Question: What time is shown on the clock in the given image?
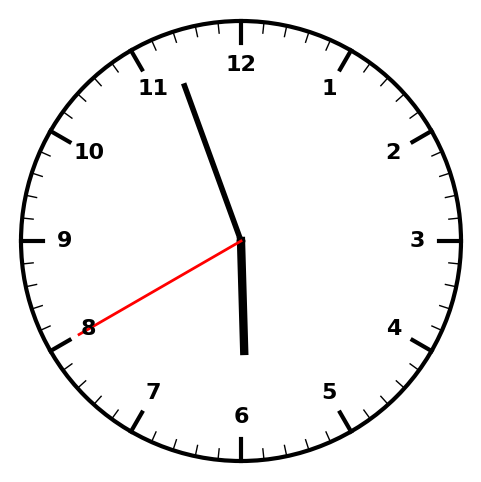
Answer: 05:56:40